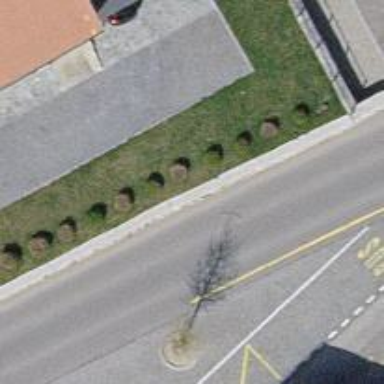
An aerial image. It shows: Bus stop along the road.